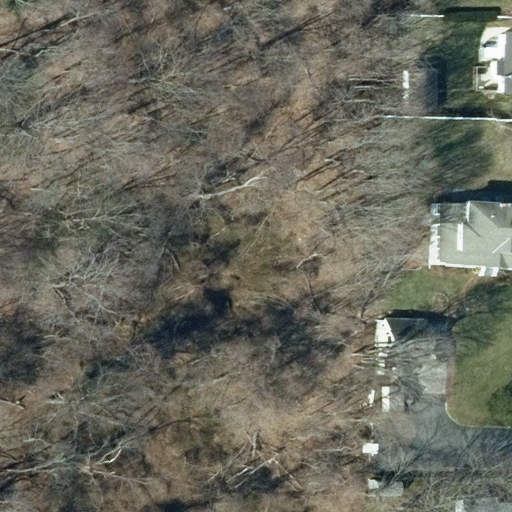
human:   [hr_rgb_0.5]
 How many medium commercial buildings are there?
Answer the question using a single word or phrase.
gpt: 0

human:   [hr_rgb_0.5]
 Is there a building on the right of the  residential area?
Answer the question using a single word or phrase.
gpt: yes

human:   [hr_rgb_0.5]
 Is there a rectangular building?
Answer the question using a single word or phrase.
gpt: yes

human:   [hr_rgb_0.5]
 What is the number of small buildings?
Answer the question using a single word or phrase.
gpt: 5

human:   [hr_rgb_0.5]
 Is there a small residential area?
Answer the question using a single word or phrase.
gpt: no

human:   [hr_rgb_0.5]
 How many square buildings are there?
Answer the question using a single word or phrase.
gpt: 0

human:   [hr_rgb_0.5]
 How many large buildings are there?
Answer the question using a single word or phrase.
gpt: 0

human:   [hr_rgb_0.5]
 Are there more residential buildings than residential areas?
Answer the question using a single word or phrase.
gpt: yes

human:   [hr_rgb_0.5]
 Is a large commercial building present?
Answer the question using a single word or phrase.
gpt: no

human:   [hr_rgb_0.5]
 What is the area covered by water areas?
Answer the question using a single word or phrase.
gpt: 0m2

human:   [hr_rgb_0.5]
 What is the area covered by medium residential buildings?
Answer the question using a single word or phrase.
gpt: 225m2

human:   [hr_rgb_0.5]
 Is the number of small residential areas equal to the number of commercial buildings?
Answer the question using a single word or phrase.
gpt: yes

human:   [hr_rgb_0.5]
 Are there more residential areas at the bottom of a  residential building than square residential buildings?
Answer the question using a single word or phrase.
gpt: no

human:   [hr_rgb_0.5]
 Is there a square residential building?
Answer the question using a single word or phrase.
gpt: no

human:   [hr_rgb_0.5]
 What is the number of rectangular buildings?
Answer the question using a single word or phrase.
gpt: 3

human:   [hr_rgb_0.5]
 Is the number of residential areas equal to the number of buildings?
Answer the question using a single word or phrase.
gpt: no

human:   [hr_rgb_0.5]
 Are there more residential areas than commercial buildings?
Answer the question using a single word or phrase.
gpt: yes

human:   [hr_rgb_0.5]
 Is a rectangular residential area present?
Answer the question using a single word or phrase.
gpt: yes

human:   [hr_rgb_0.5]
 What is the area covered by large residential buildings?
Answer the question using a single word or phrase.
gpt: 0m2

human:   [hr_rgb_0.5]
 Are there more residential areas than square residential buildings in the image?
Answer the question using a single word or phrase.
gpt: yes

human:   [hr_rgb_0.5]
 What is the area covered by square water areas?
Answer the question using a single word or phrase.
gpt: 0m2

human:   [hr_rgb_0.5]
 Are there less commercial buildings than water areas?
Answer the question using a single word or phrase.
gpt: no

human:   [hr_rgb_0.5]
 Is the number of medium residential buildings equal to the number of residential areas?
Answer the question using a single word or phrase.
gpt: yes

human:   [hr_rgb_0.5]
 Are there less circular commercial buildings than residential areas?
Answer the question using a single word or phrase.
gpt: yes

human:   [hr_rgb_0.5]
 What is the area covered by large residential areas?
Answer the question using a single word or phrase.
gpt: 10637m2

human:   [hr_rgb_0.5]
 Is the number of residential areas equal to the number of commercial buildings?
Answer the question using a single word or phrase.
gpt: no

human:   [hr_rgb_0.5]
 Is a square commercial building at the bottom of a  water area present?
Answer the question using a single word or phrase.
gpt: no

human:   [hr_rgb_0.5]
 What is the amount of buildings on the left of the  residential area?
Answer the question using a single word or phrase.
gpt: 0

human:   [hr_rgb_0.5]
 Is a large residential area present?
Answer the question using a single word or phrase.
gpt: yes

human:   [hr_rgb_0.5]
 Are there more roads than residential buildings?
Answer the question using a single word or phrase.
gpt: no

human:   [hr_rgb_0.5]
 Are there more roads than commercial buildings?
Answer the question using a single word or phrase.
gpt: no

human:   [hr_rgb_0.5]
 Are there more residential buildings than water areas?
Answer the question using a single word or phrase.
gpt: yes

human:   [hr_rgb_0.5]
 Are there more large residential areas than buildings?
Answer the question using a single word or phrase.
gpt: no

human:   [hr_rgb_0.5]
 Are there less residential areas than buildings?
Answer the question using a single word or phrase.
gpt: yes

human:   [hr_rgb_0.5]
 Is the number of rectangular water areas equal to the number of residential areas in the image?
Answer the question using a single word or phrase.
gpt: no

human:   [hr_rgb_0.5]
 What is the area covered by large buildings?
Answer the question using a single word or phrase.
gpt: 0m2